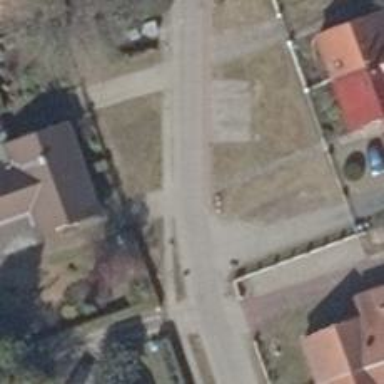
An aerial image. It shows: Footway along the road.